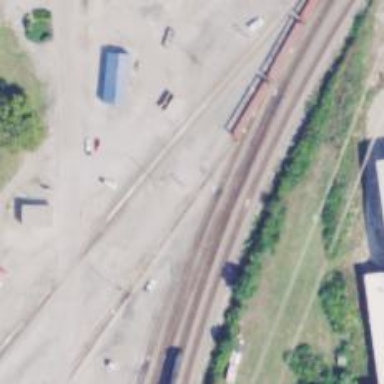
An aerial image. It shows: Railway signal.